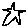
Label: star